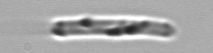
Label: Cerataulina_pelagica